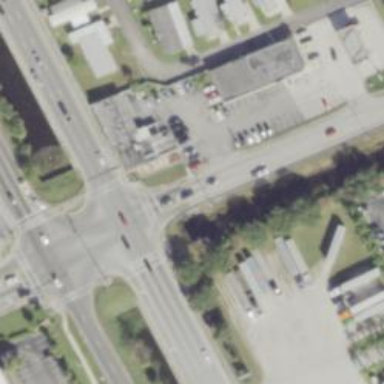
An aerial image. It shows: Marked road crossing.